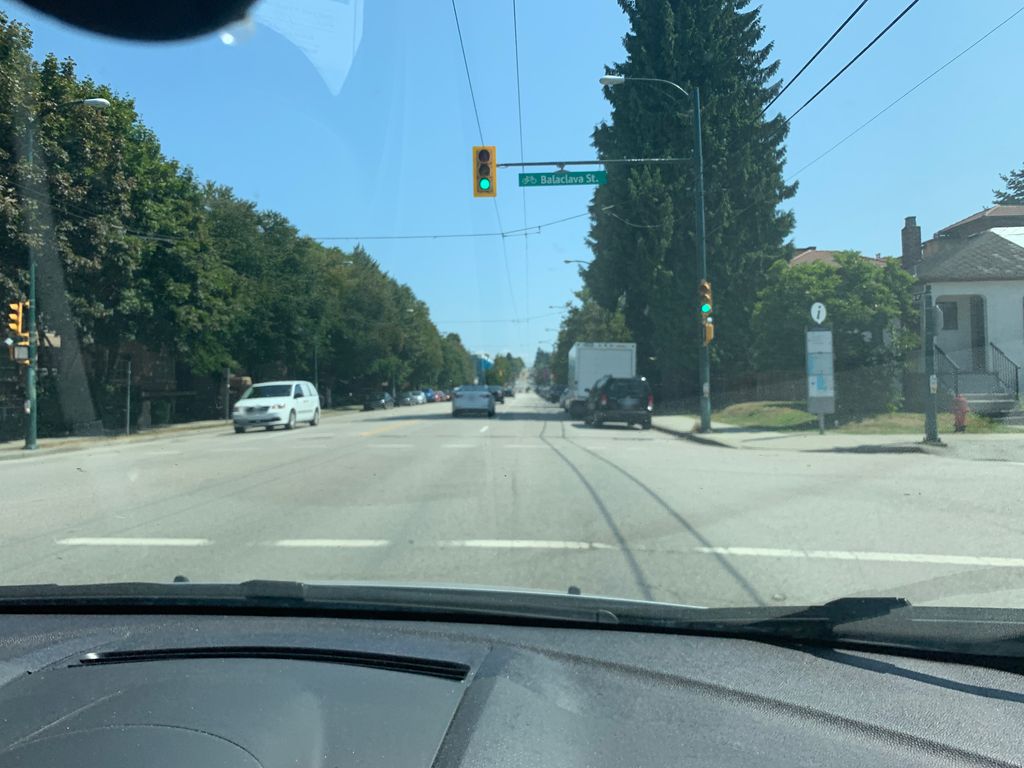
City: vancouver